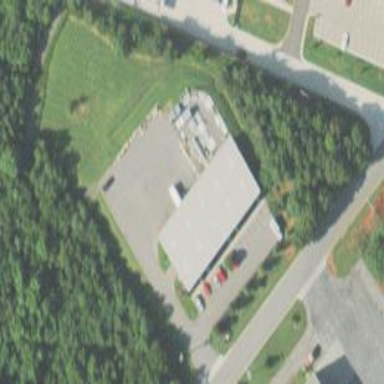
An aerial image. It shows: Retail building housing electrical shop.